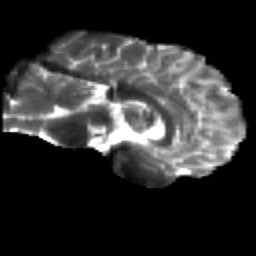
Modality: T2w
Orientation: sagittal
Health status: healthy
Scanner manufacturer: siemens
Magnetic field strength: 3 T
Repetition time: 12 s
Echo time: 0.092 s